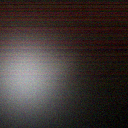
Screen state: off